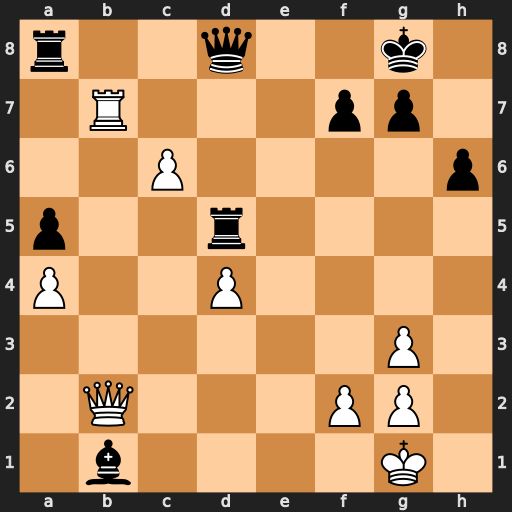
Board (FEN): r2q2k1/1R3pp1/2P4p/p2r4/P2P4/6P1/1Q3PP1/1b4K1
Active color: w
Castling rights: -
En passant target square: -
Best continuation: c7 Qf8 Rb8